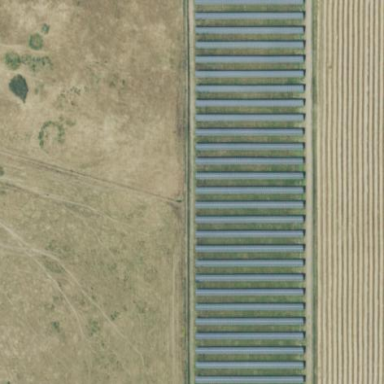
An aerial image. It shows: Solar power plant using photovoltaic technology.